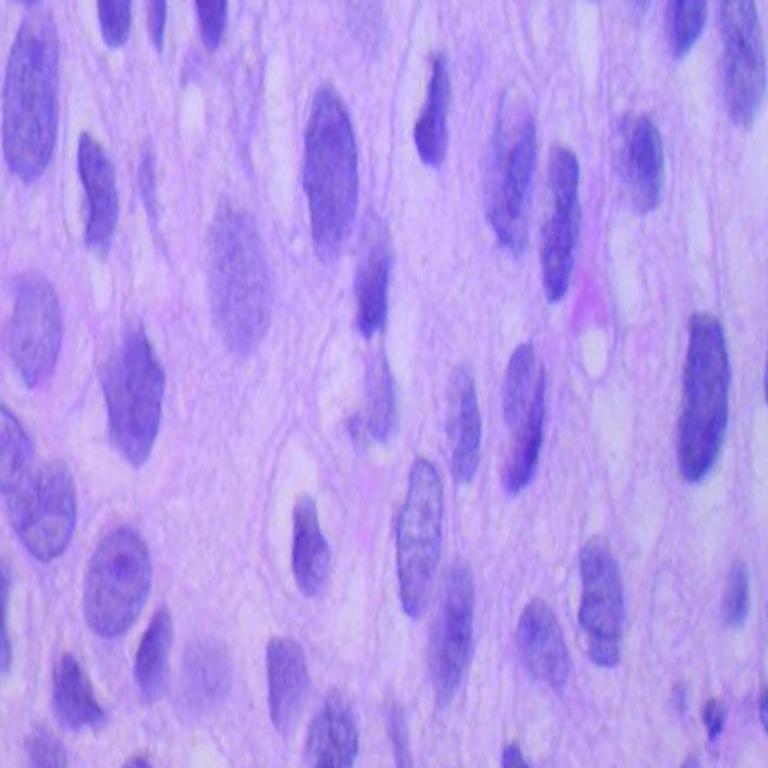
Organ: lung
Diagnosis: squamous carcinomas